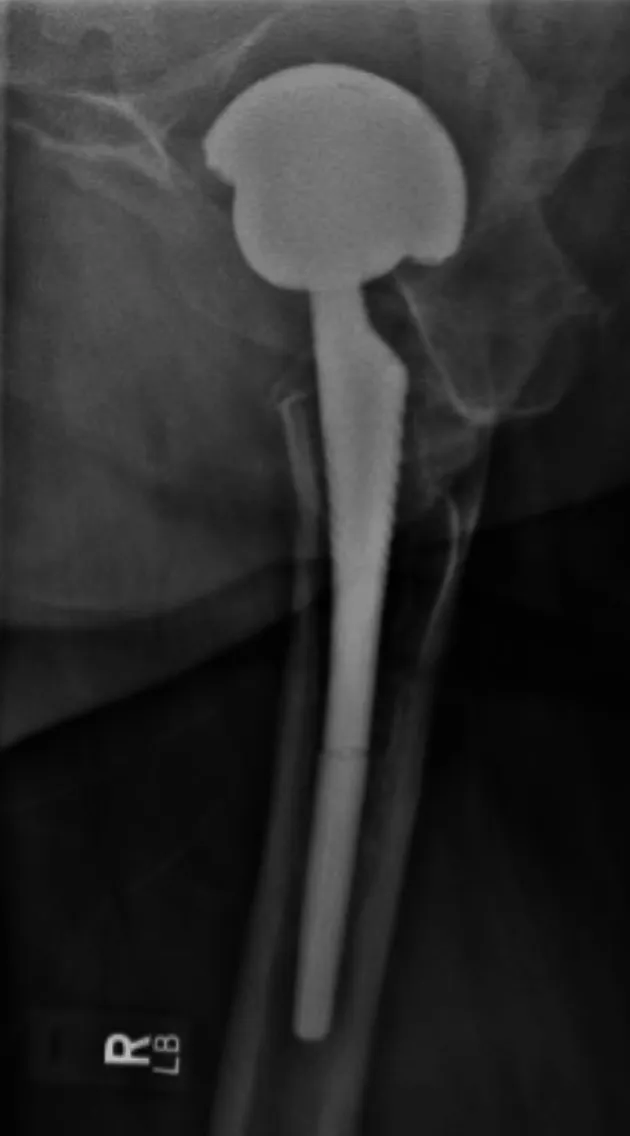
Lateral X-ray of the right hip showing the stem fracture.
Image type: radiology (x_ray)